Field crop: tomato
Growth stage: 1
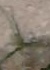
Species: cyperus